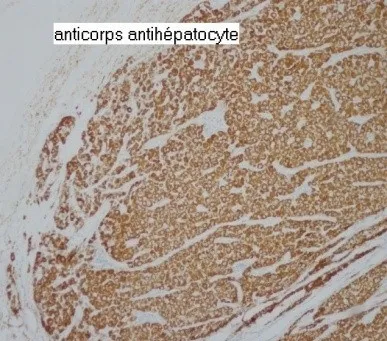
Immunohistochemical staining of the peritoneal biopsy showed a diffusely and overwhelmingly expression of the hepatocyte paraffin-1.
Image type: pathology (immunostaining)